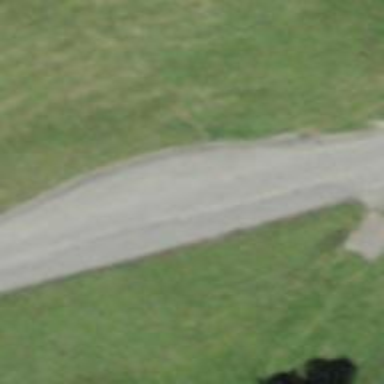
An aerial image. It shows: Passing place on the road.